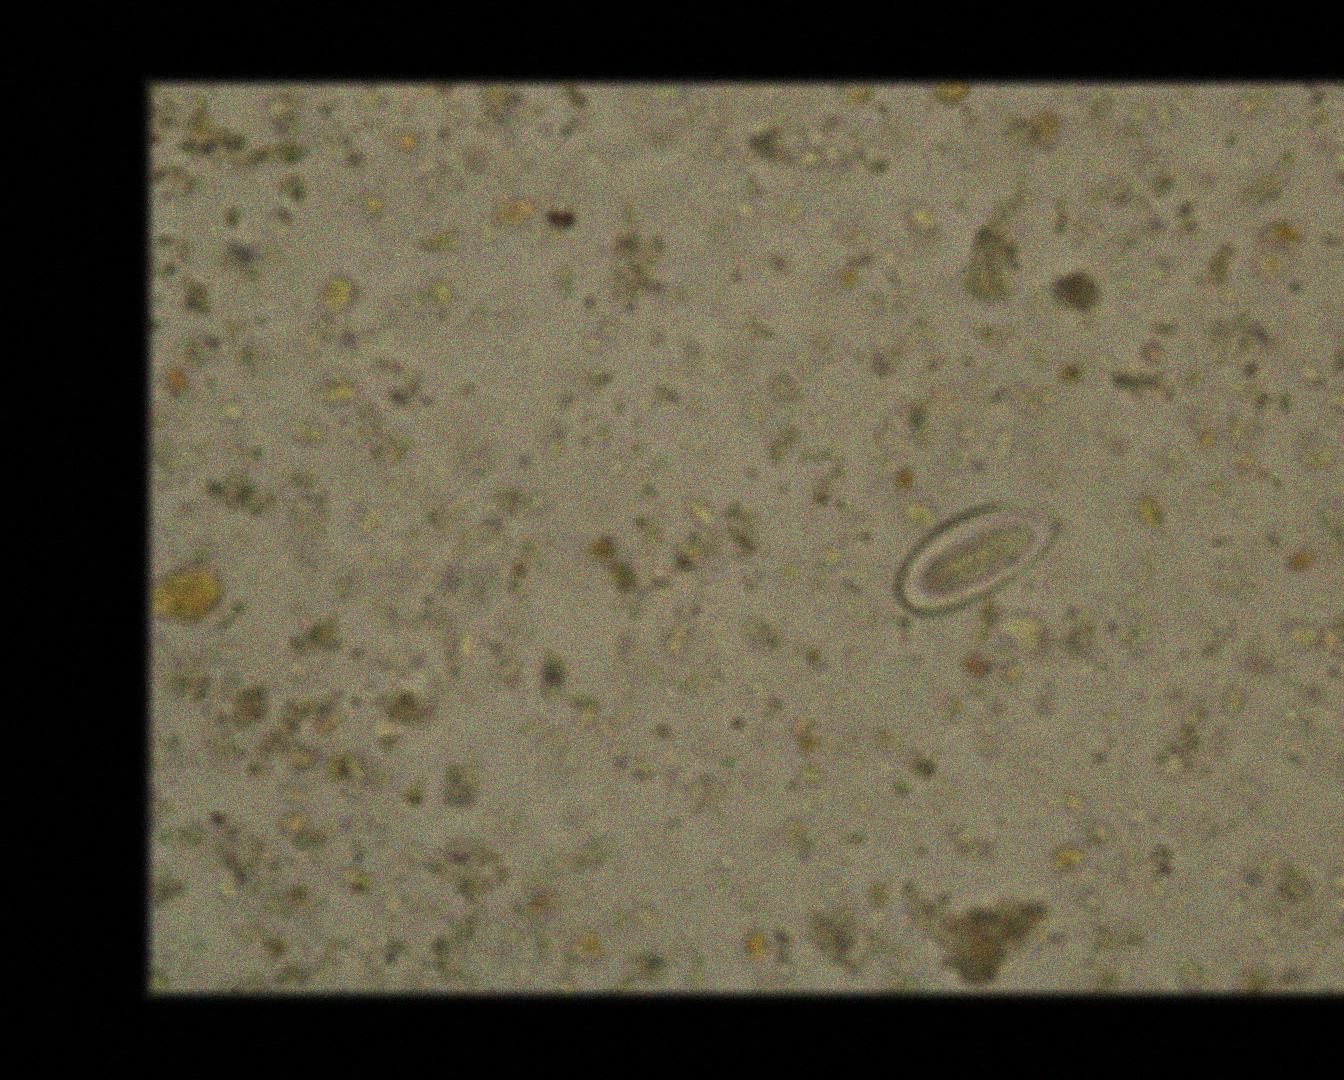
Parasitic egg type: Enterobius vermicularis